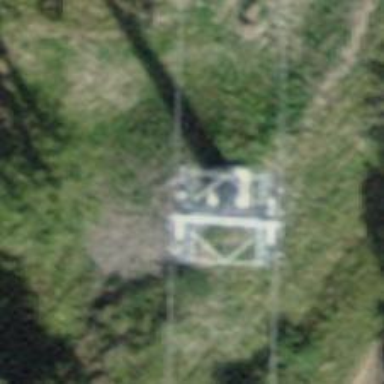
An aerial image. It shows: Pylon for aerialway.